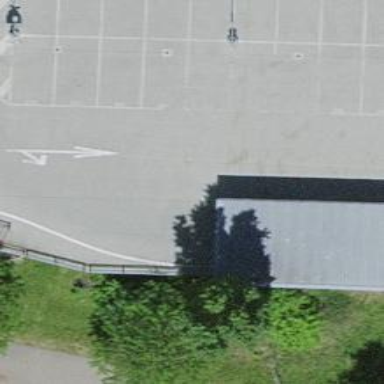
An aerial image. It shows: Parking aisle road with ramp.